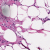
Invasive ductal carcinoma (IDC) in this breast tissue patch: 0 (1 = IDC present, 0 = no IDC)